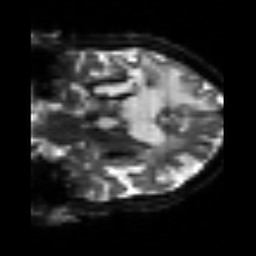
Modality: sbref
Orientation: coronal
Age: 58
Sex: male
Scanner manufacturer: siemens
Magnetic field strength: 3 T
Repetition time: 3.2 s
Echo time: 0.081 s